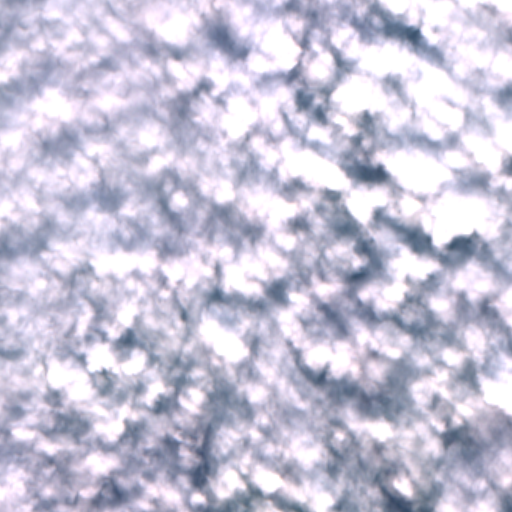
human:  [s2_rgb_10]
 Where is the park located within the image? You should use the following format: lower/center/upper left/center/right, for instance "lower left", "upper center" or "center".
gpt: The park is located in the upper left of the image.
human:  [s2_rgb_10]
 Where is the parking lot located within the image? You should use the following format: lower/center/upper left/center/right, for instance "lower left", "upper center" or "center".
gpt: The parking lot is located in the upper left of the image.
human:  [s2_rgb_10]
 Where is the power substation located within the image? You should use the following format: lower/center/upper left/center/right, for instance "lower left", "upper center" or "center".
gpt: The power substation is located in the center left of the image.
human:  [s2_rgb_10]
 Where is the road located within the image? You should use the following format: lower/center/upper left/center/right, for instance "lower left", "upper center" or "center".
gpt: There is no road in the image.